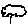
Label: cloud